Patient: sex M, age 48
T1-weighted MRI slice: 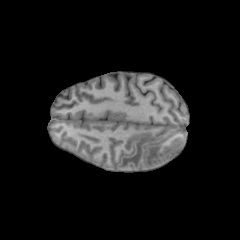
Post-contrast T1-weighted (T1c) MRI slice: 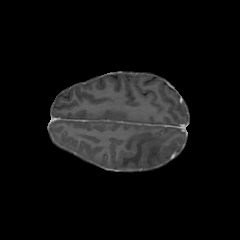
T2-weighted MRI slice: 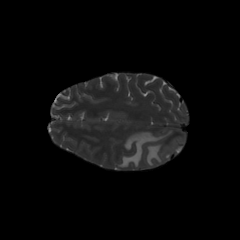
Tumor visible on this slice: yes
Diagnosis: Glioblastoma, IDH-wildtype
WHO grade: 4